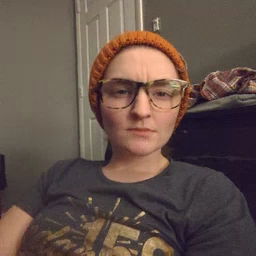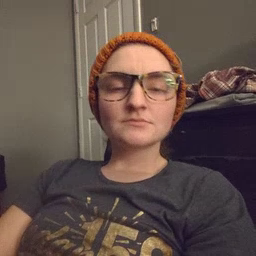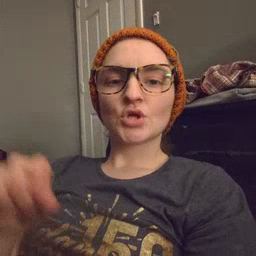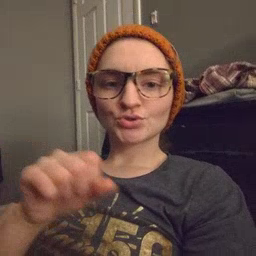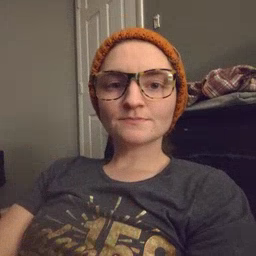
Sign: shoe